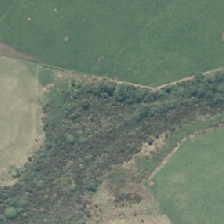
Land cover: herbaceous_freshwater_vege